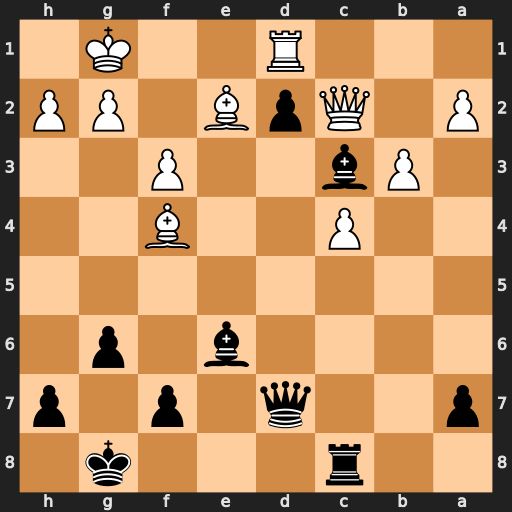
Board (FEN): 2r3k1/p2q1p1p/4b1p1/8/2P2B2/1Pb2P2/P1QpB1PP/3R2K1
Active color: b
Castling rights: -
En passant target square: -
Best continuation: Qd4+ Kf1 Bf5 Rxd2 Bxc2 Rxd4 Bxd4